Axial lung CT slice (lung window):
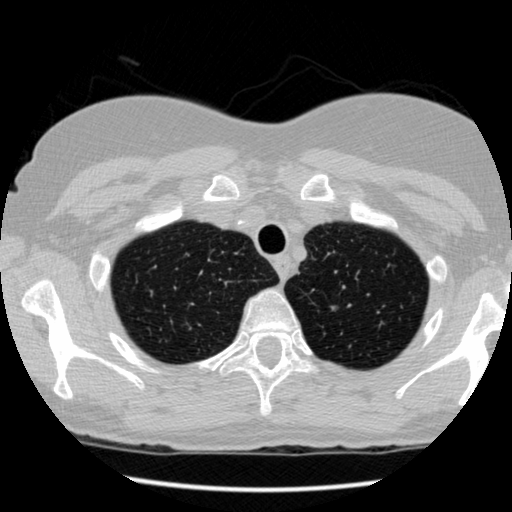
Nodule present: no